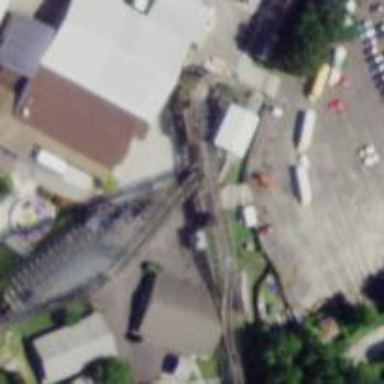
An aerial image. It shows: Miniature railway attraction featuring train.